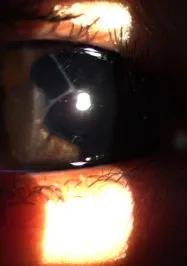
Slit-lamp image of the cornea after surgery. And 3 months.
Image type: ophthalmic_imaging (slit_lamp_photograph)